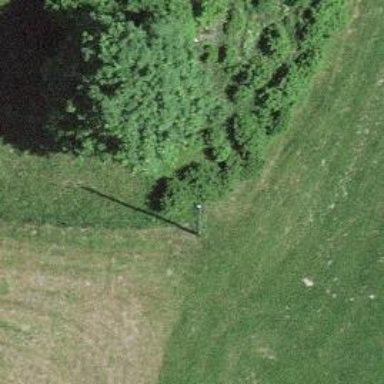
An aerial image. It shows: Utility pole in the area.